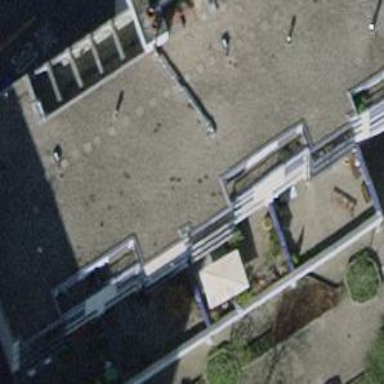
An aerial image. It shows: Food court.